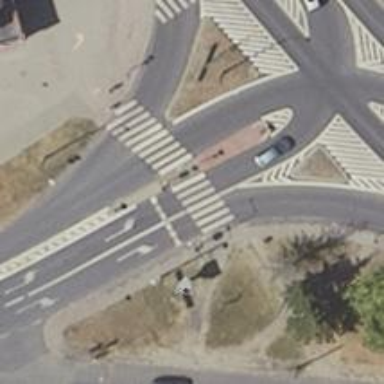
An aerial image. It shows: Road with traffic signals at the crossing.